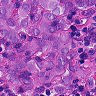
Metastatic tissue present: yes